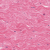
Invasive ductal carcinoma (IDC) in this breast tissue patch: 1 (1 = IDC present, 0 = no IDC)